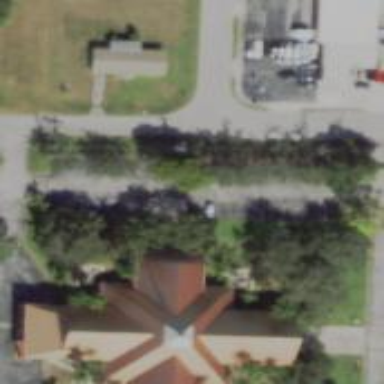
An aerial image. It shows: Religious building.